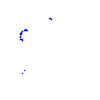
Particle: proton